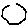
Label: hexagon